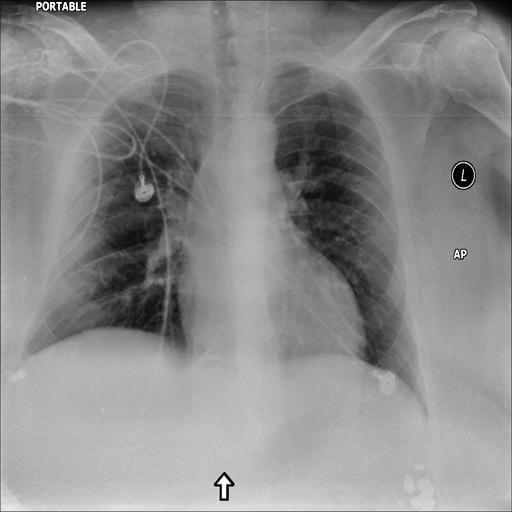
Finding: NORMAL